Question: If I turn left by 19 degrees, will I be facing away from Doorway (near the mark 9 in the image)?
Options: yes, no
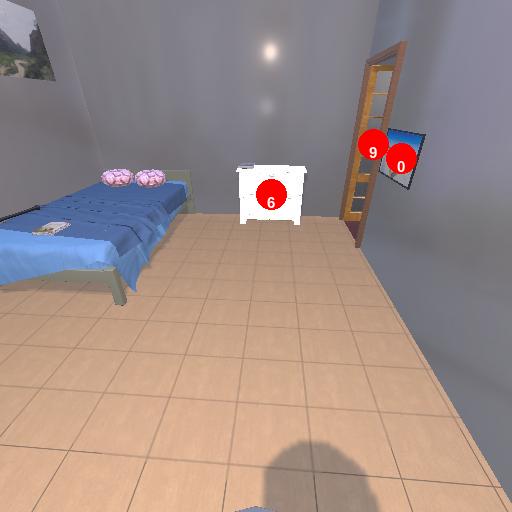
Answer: yes